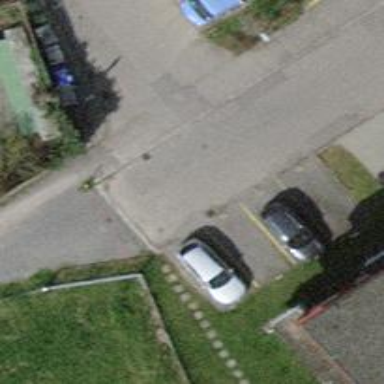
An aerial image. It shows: Driveway.